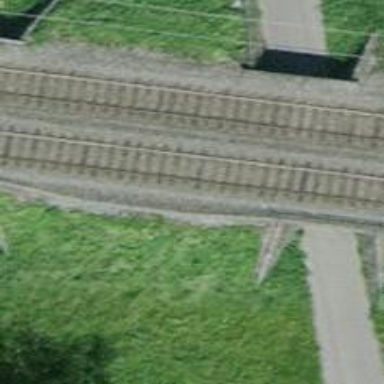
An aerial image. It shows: Railway bridge with electrified contact line. There is one track on the bridge.